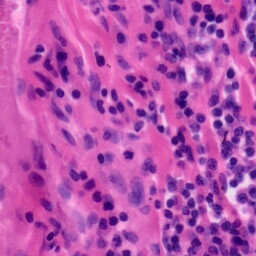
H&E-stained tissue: Tonsil